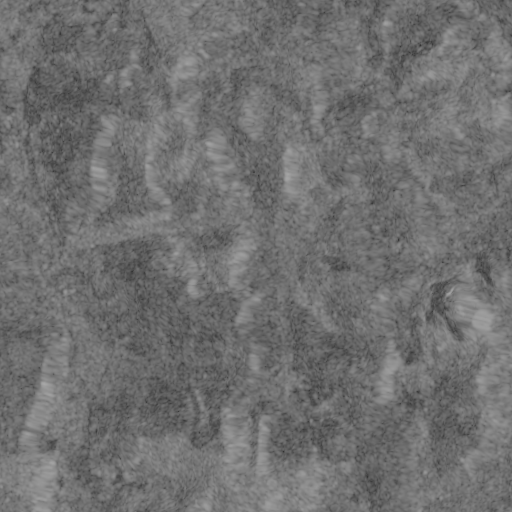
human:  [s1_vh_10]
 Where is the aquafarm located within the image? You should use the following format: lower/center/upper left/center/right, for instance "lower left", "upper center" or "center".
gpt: The aquafarm is located in the upper left of the image.
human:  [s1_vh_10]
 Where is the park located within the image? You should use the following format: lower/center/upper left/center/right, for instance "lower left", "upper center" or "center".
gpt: The park is located in the upper left of the image.
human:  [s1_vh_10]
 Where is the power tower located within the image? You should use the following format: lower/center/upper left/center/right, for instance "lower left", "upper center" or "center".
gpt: There is no power tower in the image.

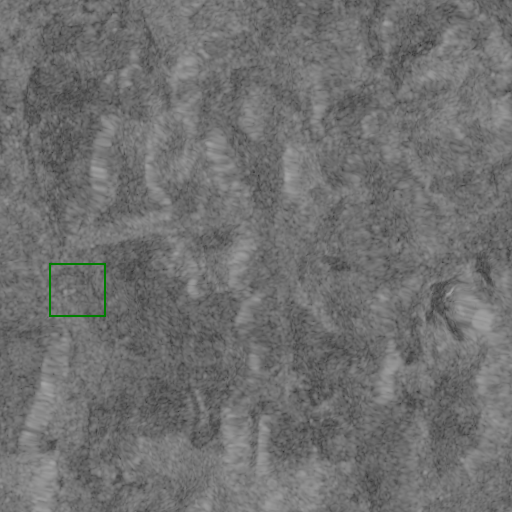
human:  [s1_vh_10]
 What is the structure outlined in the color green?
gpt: The structure outlined in green is a crop field.
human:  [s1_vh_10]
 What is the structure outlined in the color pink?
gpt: There is no pink outline.